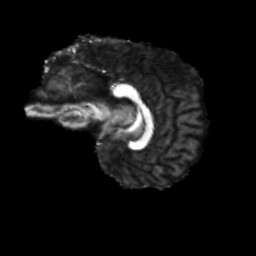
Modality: FA
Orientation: sagittal
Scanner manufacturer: siemens
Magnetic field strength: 3 T
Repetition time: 4 s
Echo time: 0.0594 s